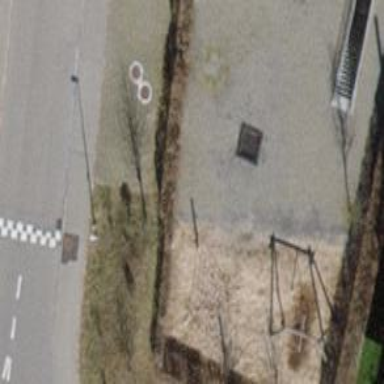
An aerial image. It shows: Playground featuring trampoline.